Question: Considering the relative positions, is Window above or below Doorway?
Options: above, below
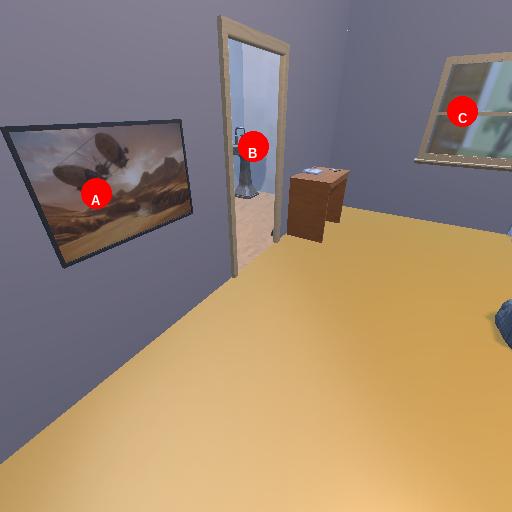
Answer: above